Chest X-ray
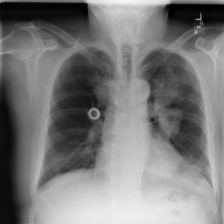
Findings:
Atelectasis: negative
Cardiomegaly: negative
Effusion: negative
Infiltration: negative
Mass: positive
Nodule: negative
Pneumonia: negative
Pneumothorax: negative
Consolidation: negative
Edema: negative
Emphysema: negative
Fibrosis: negative
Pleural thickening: negative
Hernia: negative